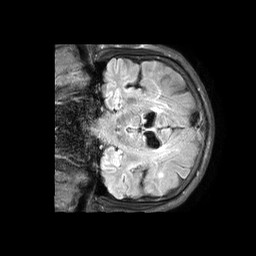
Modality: FLAIR
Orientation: coronal
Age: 69
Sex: male
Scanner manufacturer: philips
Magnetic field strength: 3 T
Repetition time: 11 s
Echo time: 0.12 s